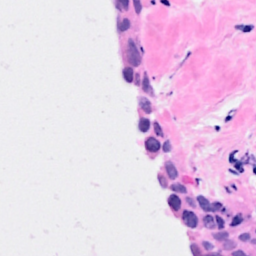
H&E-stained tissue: Breast